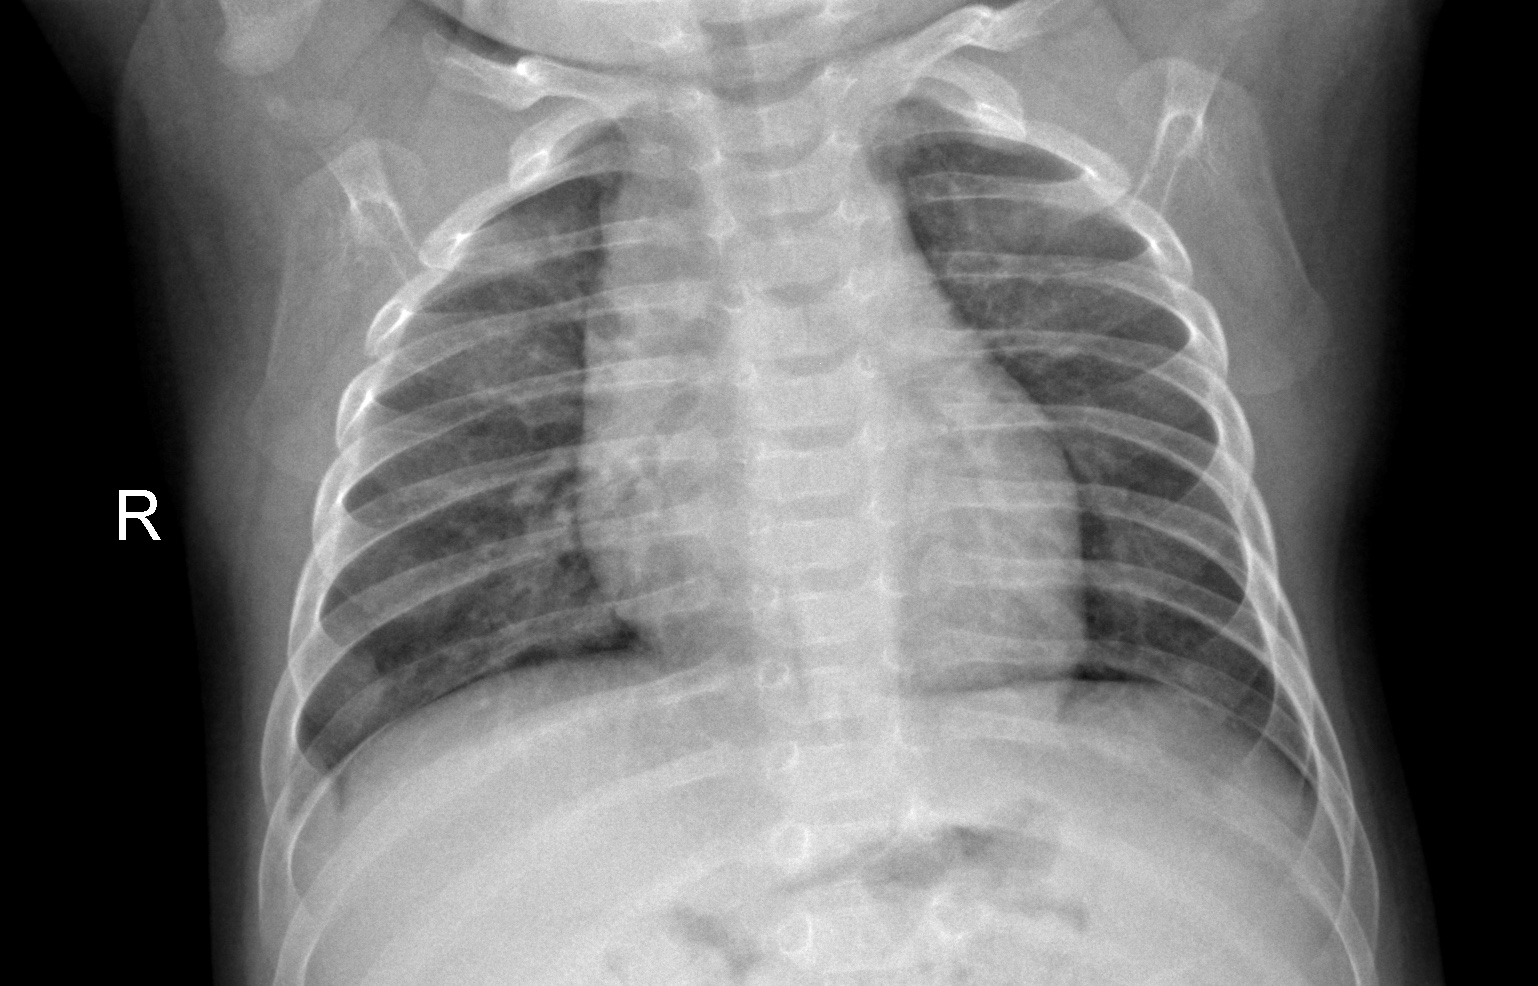
Diagnosis: NORMAL